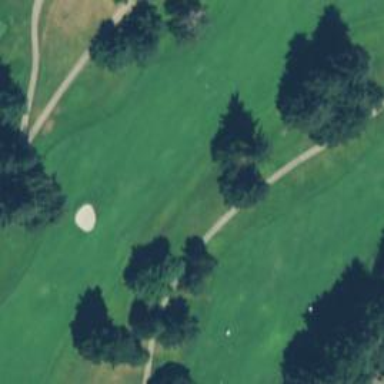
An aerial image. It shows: Golf tee.